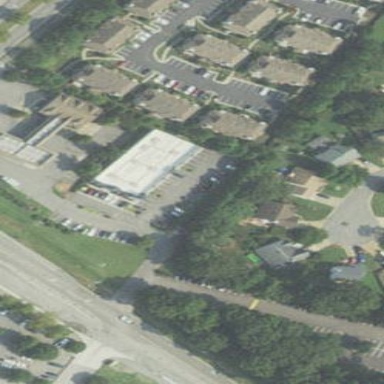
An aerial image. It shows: Parking area.